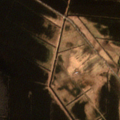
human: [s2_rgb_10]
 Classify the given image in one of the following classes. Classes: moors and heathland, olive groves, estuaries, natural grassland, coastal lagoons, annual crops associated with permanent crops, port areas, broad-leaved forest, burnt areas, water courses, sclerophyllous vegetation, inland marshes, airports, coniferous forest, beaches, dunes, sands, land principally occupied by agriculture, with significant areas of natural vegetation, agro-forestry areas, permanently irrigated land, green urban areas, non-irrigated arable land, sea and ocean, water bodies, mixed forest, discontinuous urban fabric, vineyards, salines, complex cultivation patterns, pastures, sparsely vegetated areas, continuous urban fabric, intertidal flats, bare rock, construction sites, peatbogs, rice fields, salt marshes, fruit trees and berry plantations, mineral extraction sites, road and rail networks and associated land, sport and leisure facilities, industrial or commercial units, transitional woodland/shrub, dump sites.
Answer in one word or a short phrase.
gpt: pastures, complex cultivation patterns, broad-leaved forest